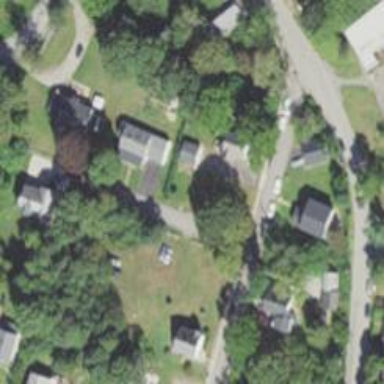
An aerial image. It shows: Residential driveway designated as service road.